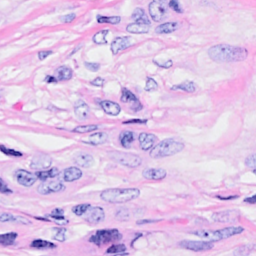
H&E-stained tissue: Breast